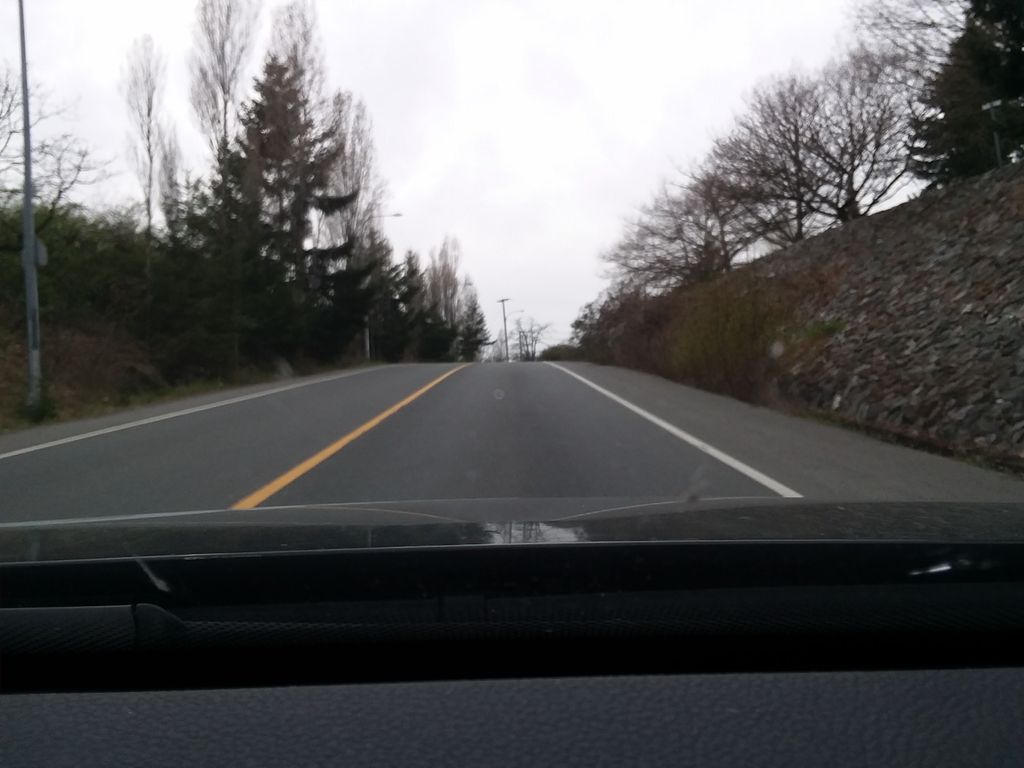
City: victoria